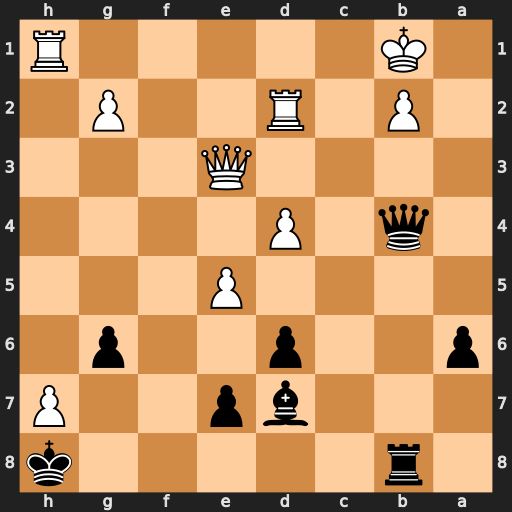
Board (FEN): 1r5k/3bp2P/p2p2p1/4P3/1q1P4/4Q3/1P1R2P1/1K5R
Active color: b
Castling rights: -
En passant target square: -
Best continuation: Bf5+ Ka1 Qa5+ Qa3 Qxd2